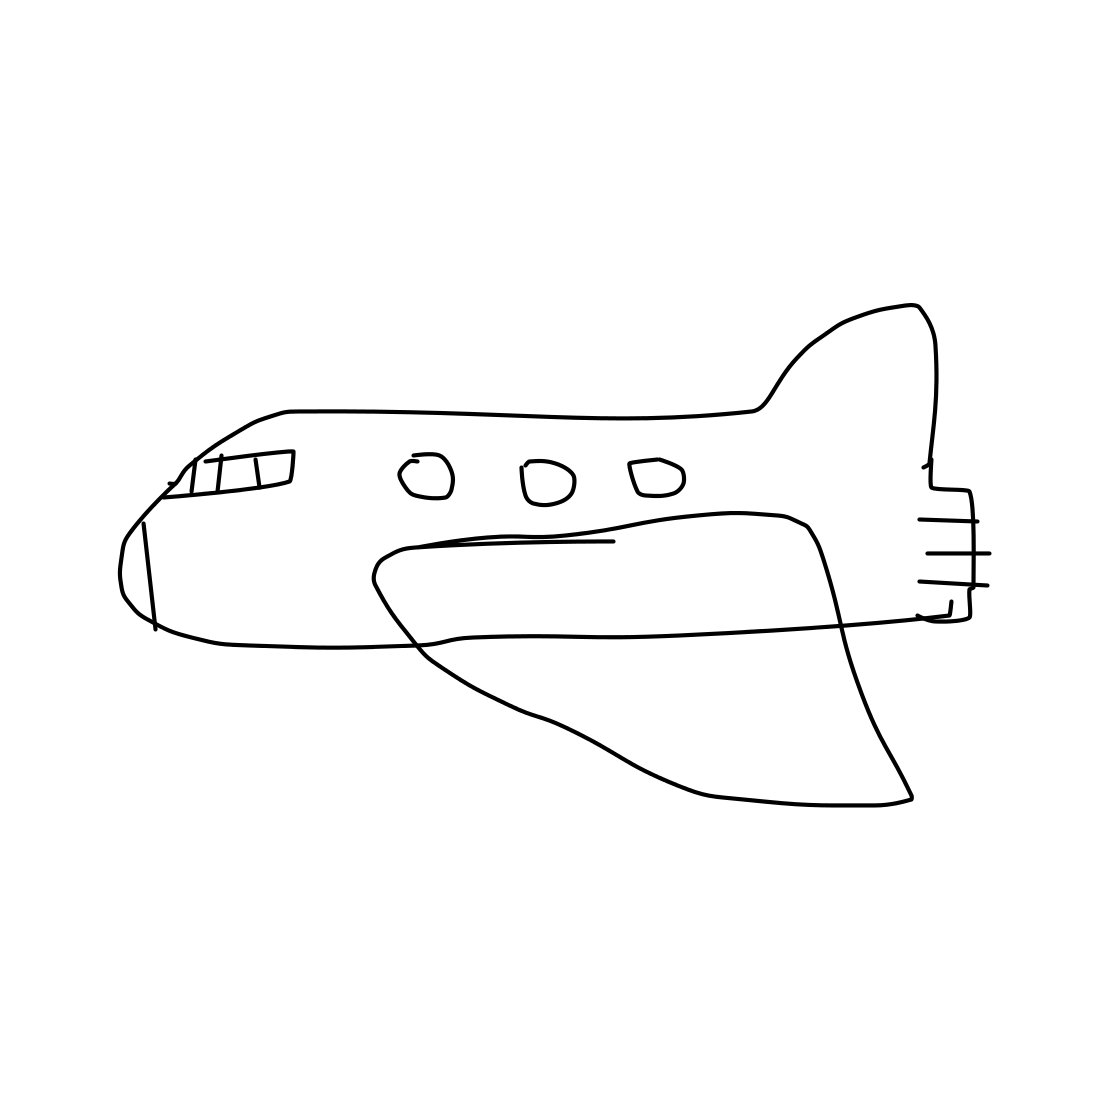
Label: space shuttle